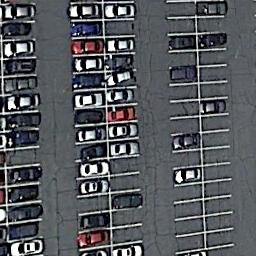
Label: parking_lot